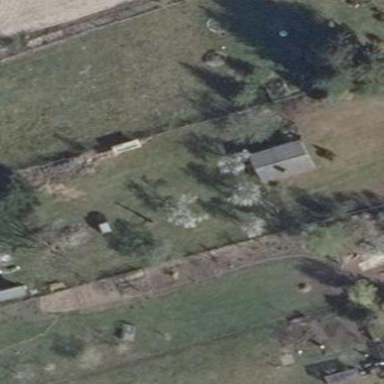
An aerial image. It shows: Garden that is leisure land.